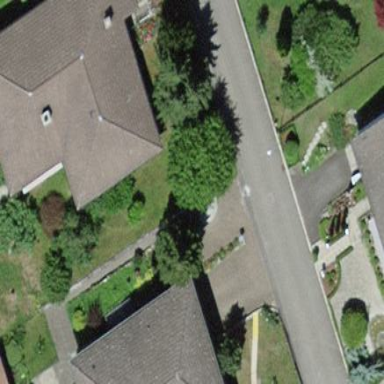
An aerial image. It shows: Residential house.